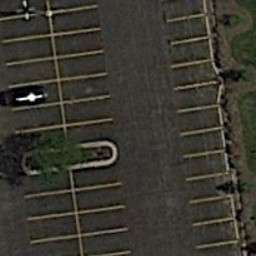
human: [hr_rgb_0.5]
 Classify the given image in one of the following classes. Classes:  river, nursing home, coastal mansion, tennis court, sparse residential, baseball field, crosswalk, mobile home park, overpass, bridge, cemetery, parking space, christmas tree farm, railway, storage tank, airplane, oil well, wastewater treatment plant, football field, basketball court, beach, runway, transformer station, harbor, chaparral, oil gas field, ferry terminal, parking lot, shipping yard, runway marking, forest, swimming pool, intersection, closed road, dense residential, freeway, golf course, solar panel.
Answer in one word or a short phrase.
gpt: parking space